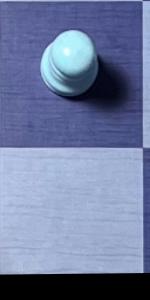
Label: Empty